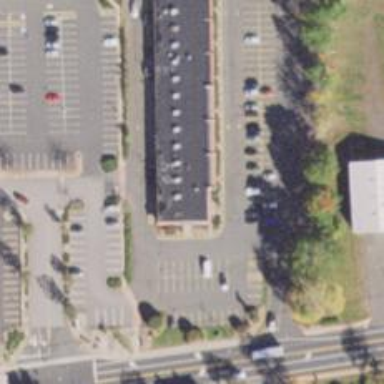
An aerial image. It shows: Convenience shop.